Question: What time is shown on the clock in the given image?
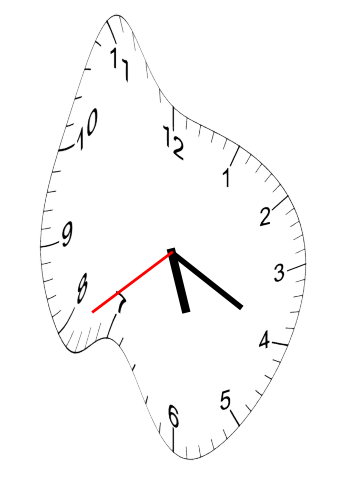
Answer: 05:19:39